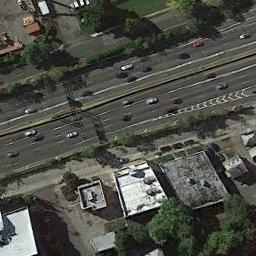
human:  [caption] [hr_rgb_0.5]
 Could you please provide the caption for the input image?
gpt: There is only one car on each highway .

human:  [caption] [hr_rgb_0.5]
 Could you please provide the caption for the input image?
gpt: The freeway is between the some trees and some houses .

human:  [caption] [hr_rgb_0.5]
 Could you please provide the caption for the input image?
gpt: A straight freeway goes through the block and some cars are driving on the freeway .

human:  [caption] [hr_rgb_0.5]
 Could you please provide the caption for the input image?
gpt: There are many buildings and green plants on both sides of the freeway, And there are many cars on the freeway .

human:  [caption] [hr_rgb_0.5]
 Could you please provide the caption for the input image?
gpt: There are some buildings beside the freeway .